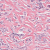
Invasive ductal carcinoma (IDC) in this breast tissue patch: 1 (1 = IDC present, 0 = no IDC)